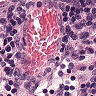
Metastatic tissue present: no